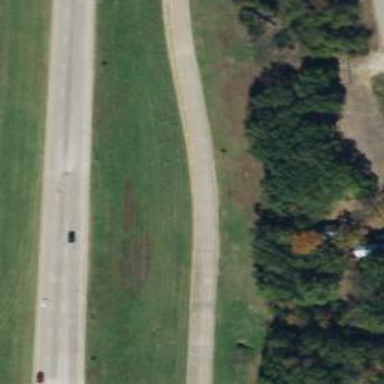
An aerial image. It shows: Tertiary road with frontage road.